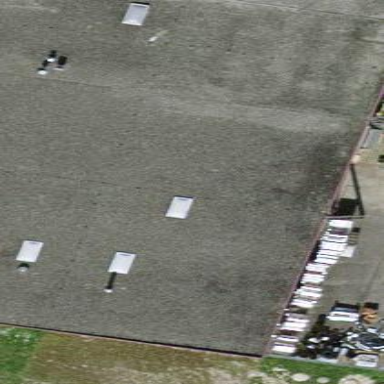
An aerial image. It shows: Industrial building.